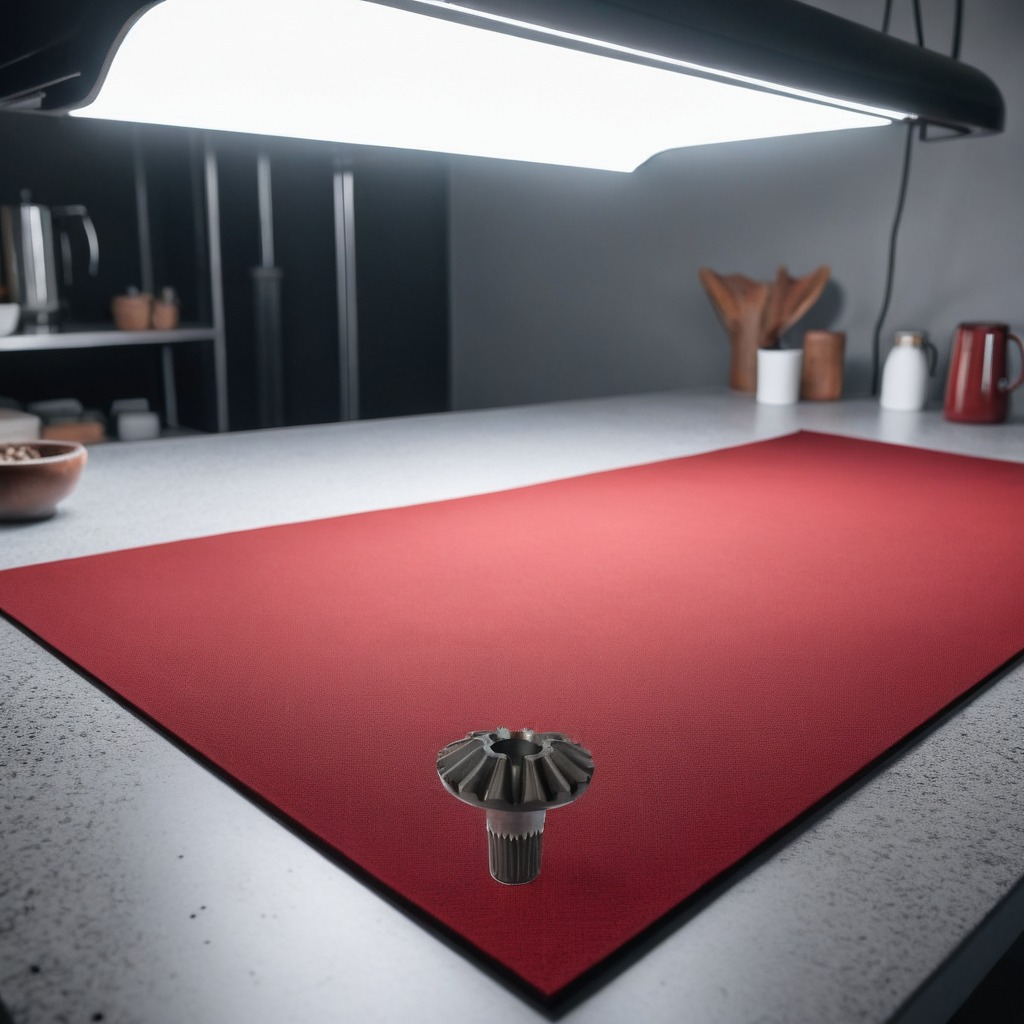
A steel gear with teeth is lying on a clean granite tabletop covered with a red rubber mat inside a workshop under bright overhead lighting crisp shadows high clarity worn but beneath the mat.